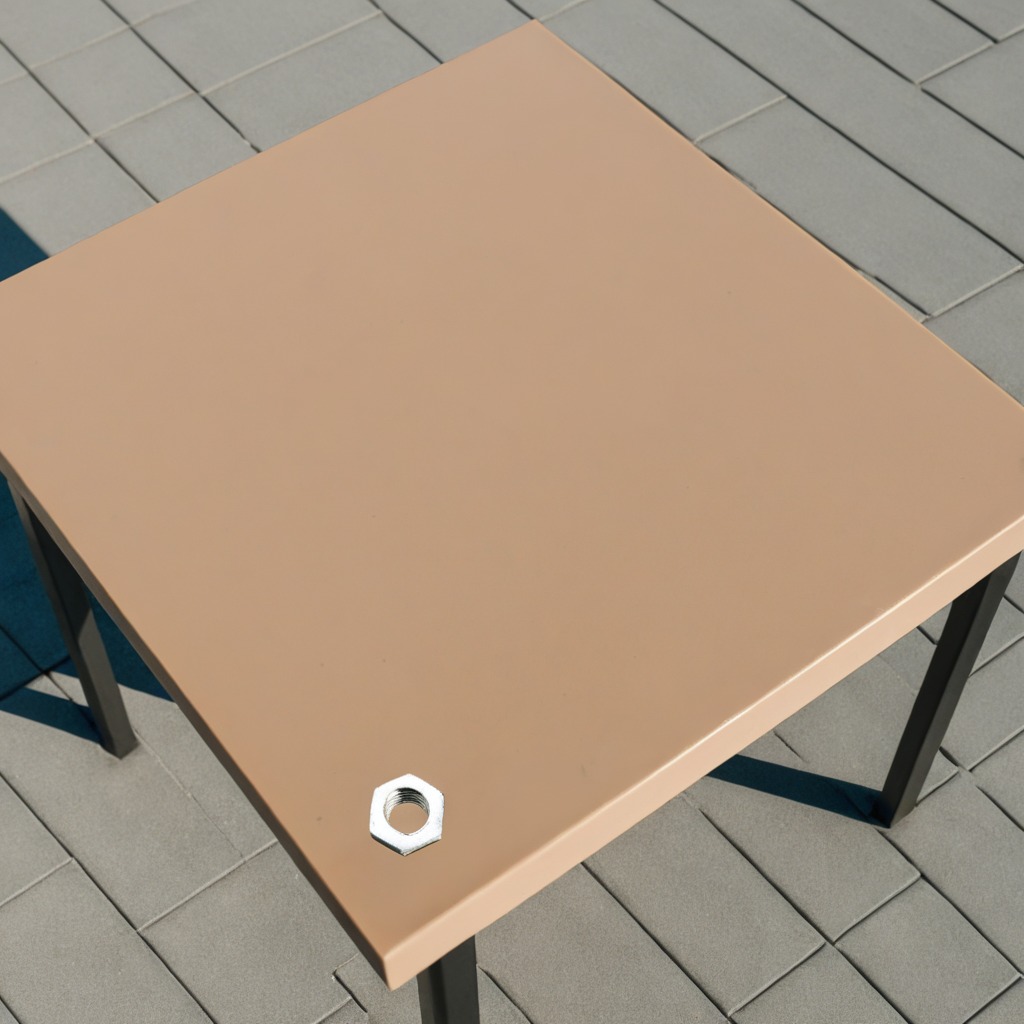
A metal nut is lying on the table.